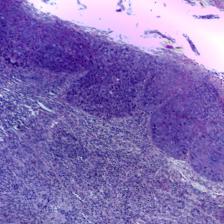
Diagnosis: OSCC